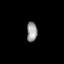
Tissue: prostate
Cell type: T cells
Senescence score: 0.8158
Nuclear area (px): 202
Mean DAPI intensity: 151.089